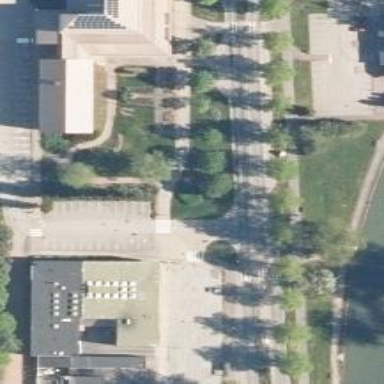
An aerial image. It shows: Asphalt cycleway featuring zebra crossing. The crossing is uncontrolled.